Field crop: maize
Growth stage: 2
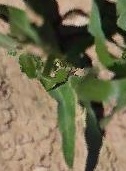
Species: maize